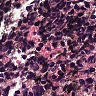
Metastatic tissue present: no